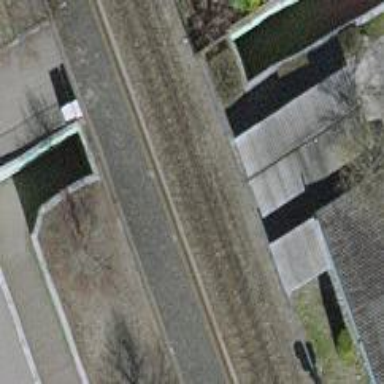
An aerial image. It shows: Road with steps.